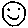
Label: smiley face